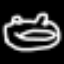
Label: frog